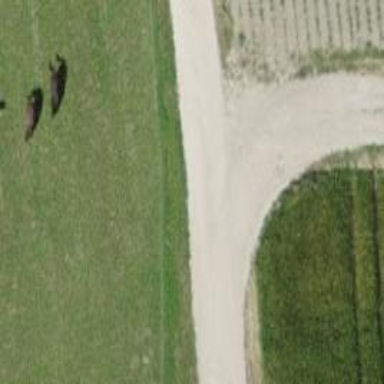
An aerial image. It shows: Well-maintained track road with grade 1 tracktype.